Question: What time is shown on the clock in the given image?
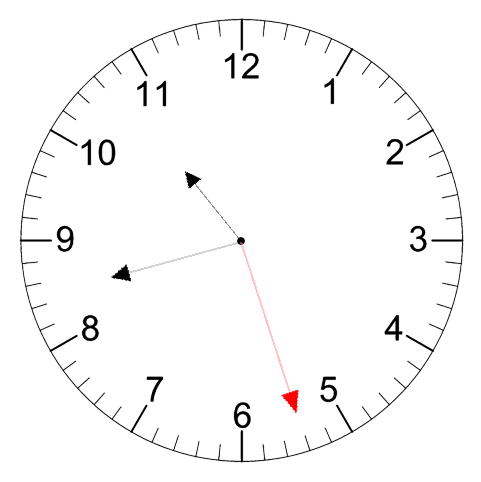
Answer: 10:42:27